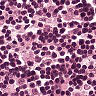
Metastatic tissue present: no